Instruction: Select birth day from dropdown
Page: traveler
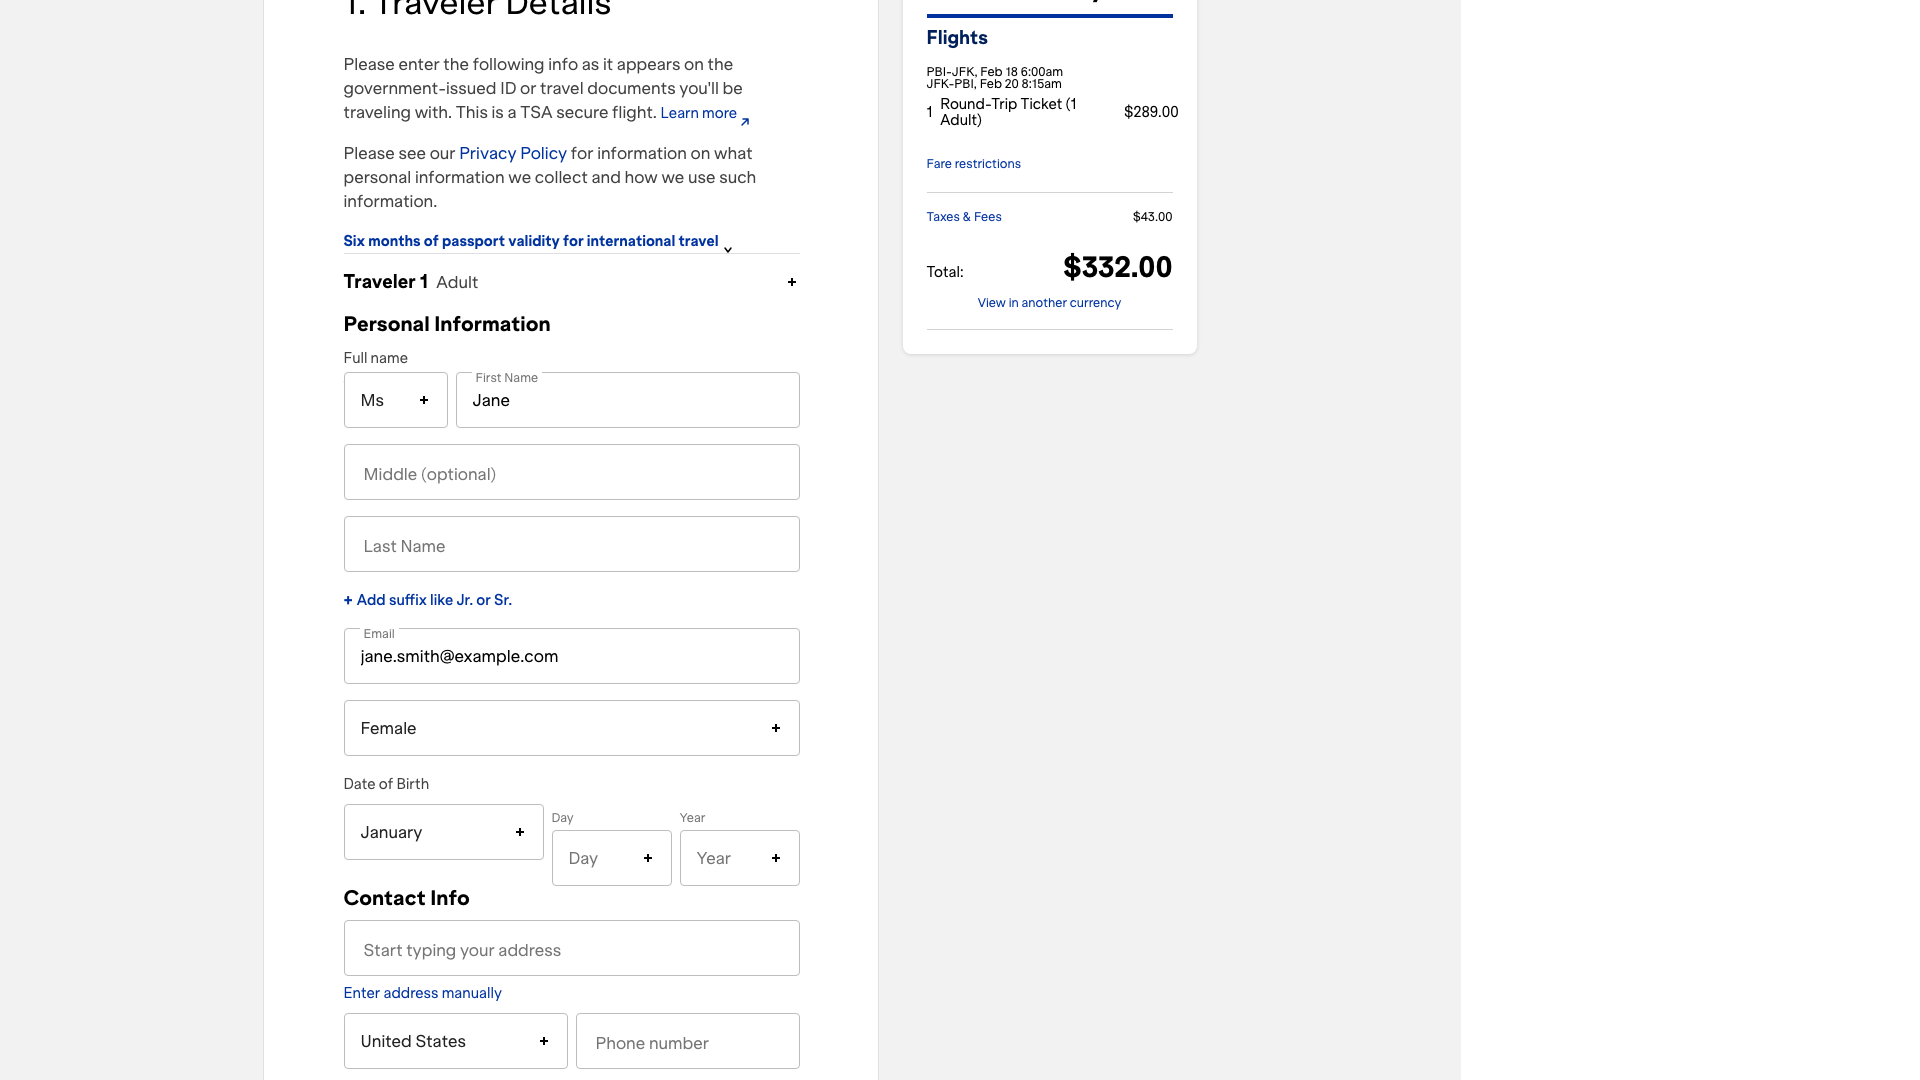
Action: click